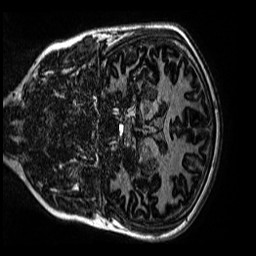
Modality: MP2RAGE
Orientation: coronal
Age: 14
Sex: female
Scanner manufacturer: siemens
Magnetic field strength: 3 T
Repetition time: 4 s
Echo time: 0.00299 s